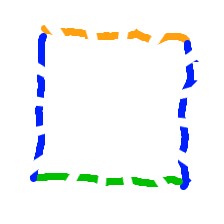
Shape: square